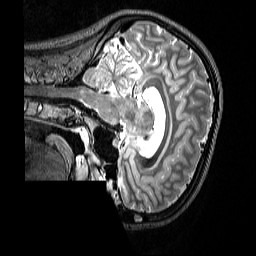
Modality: T2w
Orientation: sagittal
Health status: healthy
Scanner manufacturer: siemens
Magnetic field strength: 3 T
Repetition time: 4.8 s
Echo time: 0.458 s